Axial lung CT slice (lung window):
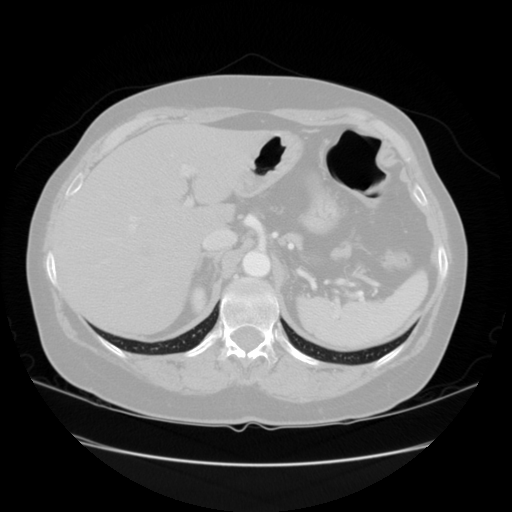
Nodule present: no